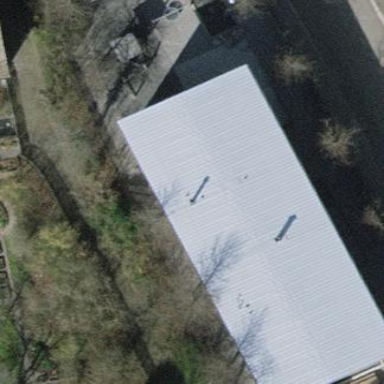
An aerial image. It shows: Flat-roofed school building.